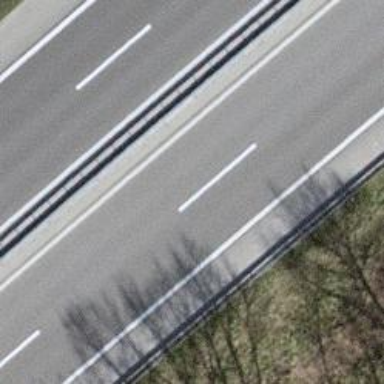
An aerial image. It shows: Motorway.